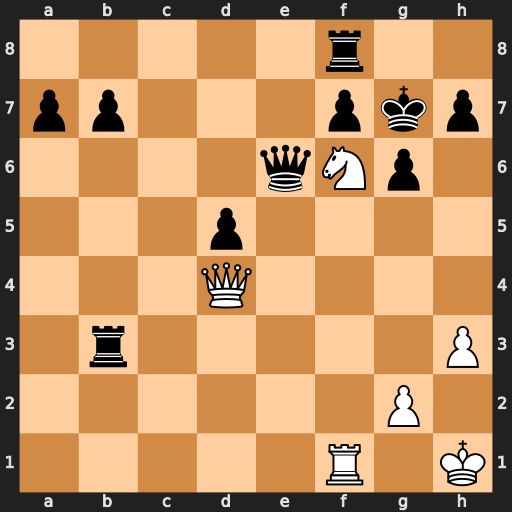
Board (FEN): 5r2/pp3pkp/4qNp1/3p4/3Q4/1r5P/6P1/5R1K
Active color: w
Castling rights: -
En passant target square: -
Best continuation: Ne8+ Kg8 Qg7#